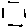
Label: hexagon